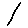
Label: line